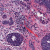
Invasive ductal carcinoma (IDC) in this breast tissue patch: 0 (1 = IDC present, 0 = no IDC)